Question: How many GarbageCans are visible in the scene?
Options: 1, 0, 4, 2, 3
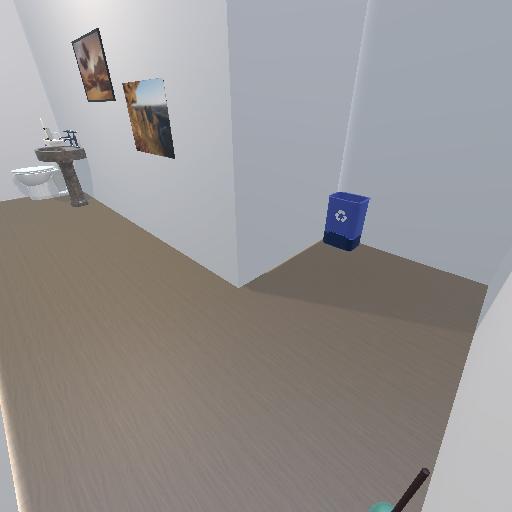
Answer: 1